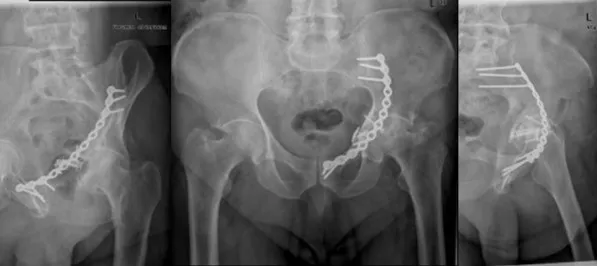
Postoperative radiographs.
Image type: radiology (x_ray)